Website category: auto
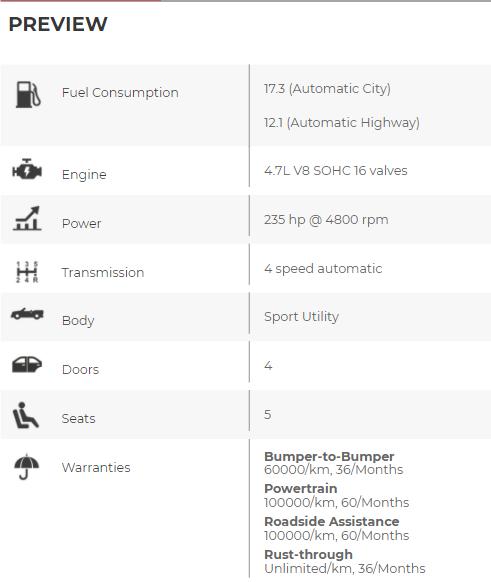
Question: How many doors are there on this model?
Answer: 4

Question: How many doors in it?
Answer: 4

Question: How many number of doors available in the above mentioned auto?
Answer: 4

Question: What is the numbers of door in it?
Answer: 4

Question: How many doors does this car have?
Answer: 4

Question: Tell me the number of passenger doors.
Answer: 4

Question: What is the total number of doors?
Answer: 4

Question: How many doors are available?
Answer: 4

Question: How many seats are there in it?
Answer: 5

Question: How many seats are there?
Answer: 5

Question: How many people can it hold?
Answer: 5

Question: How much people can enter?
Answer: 5

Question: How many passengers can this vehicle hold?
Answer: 5

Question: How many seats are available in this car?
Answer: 5

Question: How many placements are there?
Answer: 5

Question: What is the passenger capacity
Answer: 5

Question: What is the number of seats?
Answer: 5

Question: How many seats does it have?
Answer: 5

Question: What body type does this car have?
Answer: Sport Utility

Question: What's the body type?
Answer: Sport Utility

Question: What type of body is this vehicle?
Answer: Sport Utility

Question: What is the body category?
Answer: Sport Utility

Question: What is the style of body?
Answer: Sport Utility

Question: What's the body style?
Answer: Sport Utility

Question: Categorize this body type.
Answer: Sport Utility

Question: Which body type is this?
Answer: Sport Utility

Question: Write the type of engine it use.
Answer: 4.7L V8 SOHC 16 valves

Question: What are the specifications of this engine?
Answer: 4.7L V8 SOHC 16 valves

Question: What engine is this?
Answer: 4.7L V8 SOHC 16 valves

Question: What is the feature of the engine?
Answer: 4.7L V8 SOHC 16 valves

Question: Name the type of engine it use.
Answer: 4.7L V8 SOHC 16 valves

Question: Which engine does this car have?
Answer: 4.7L V8 SOHC 16 valves

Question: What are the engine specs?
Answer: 4.7L V8 SOHC 16 valves

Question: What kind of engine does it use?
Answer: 4.7L V8 SOHC 16 valves

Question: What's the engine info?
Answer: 4.7L V8 SOHC 16 valves

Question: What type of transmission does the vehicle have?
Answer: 4 speed automatic

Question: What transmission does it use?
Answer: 4 speed automatic

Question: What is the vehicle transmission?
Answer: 4 speed automatic

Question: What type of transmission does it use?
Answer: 4 speed automatic

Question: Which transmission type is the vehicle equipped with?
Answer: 4 speed automatic

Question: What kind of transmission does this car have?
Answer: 4 speed automatic

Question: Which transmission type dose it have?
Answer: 4 speed automatic

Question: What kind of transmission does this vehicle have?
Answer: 4 speed automatic

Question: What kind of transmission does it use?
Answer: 4 speed automatic

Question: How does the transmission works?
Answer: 4 speed automatic

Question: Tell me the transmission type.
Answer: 4 speed automatic

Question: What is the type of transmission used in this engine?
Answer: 4 speed automatic

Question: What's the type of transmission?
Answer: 4 speed automatic

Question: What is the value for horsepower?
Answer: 235 hp @ 4800 rpm

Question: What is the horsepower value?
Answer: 235 hp @ 4800 rpm

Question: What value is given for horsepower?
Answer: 235 hp @ 4800 rpm

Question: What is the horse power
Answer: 235 hp @ 4800 rpm

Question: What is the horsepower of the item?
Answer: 235 hp @ 4800 rpm

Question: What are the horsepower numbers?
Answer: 235 hp @ 4800 rpm

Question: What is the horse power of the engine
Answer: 235 hp @ 4800 rpm

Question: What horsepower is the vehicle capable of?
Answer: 235 hp @ 4800 rpm

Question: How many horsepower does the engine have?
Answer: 235 hp @ 4800 rpm

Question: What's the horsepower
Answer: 235 hp @ 4800 rpm

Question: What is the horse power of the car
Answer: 235 hp @ 4800 rpm

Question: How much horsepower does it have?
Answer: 235 hp @ 4800 rpm

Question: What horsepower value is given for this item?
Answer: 235 hp @ 4800 rpm

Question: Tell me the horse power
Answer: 235 hp @ 4800 rpm

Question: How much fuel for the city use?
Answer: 17.3 (Automatic City)

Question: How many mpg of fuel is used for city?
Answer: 17.3 (Automatic City)